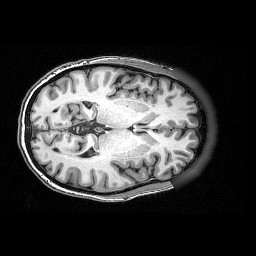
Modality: T1w
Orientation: axial
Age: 44
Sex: female
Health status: ill
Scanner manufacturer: siemens
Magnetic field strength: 3 T
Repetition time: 0.0025 s
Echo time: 0.00336 s